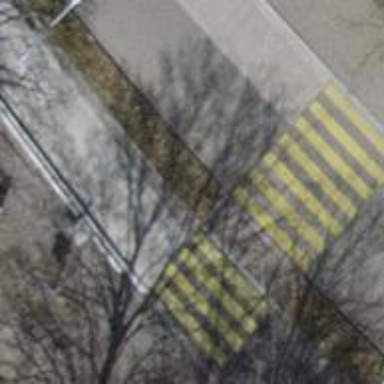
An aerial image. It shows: Zebra crossing on footway.